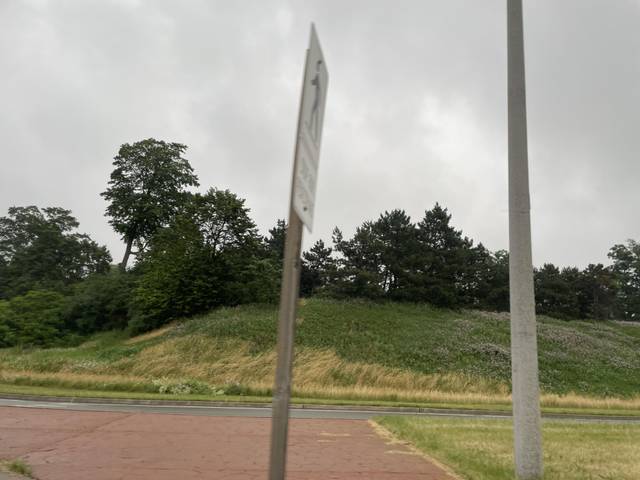
Region: Canada
Coordinates: 43.42, -80.328